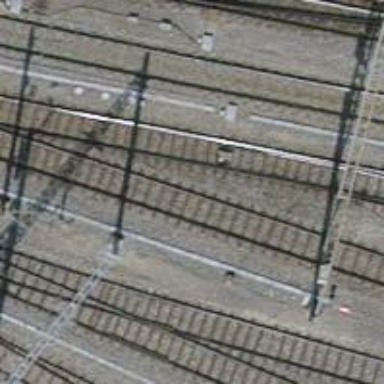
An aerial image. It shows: Railway yard with electrified tracks and single track.